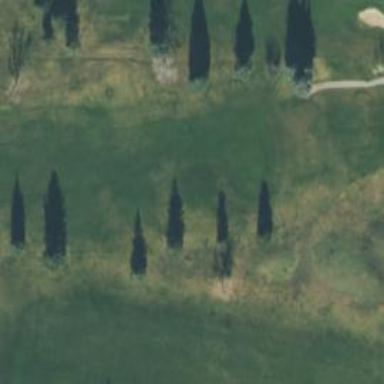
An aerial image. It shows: Golf hole.